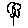
Label: flower